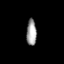
Tissue: lung
Cell type: T cells
Senescence score: 0.1684
Nuclear area (px): 262
Mean DAPI intensity: 156.481